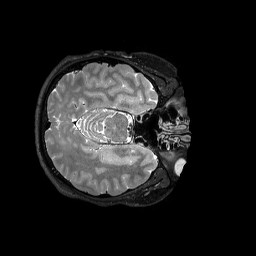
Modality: T2w
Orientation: axial